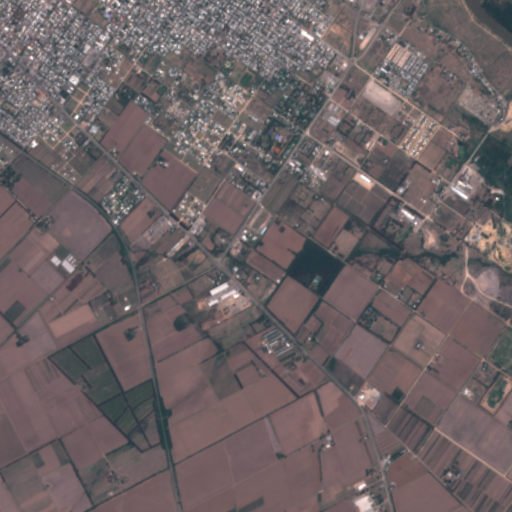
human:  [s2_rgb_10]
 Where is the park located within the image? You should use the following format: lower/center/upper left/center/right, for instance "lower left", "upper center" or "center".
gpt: The park is located in the upper of the image.
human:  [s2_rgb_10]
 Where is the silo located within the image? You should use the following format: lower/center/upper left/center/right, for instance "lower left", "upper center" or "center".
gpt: The silo is located in the center left of the image.
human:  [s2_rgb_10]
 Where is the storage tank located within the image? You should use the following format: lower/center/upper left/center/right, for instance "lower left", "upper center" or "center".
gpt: The storage tank is located in the upper left of the image.
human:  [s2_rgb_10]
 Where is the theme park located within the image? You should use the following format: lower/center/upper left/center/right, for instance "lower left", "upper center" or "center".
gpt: The theme park is located in the center of the image.
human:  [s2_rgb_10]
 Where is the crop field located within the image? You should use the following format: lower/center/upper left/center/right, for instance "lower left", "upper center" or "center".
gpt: There is no crop field in the image.